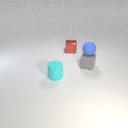
small cyan rubber cylinder in front of small gray rubber cube